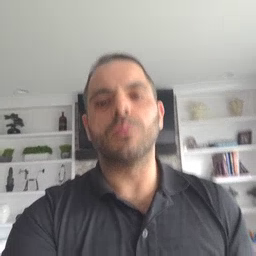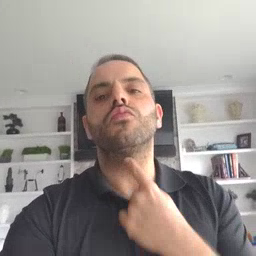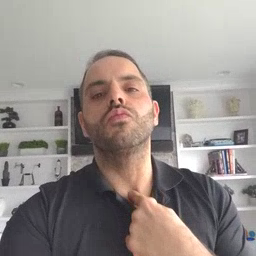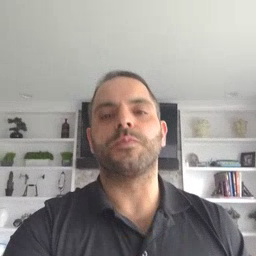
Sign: thirsty